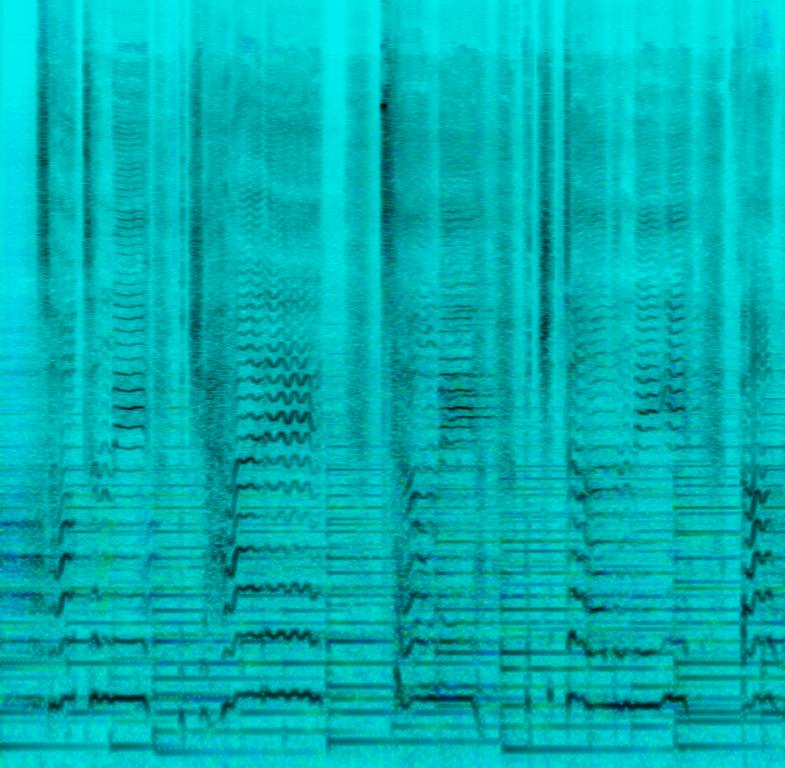
This is a pop music piece. There is a female vocalist singing melodically at the forefront with muffled repetitions of the same voice in the back. The simple and repeated theme is being played by a piano while the rhythmic background consists of an electronic drum beat with loud kick beats. There is a melancholic aura to this piece and a sense of resentment. This piece could be used in the soundtrack of a drama movie.